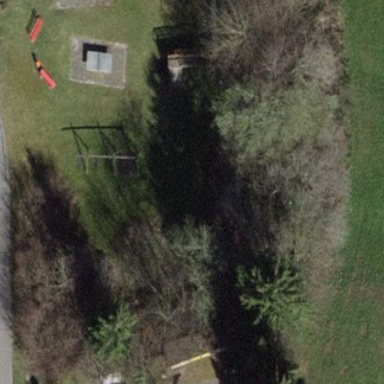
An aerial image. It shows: Playground area for leisure land.